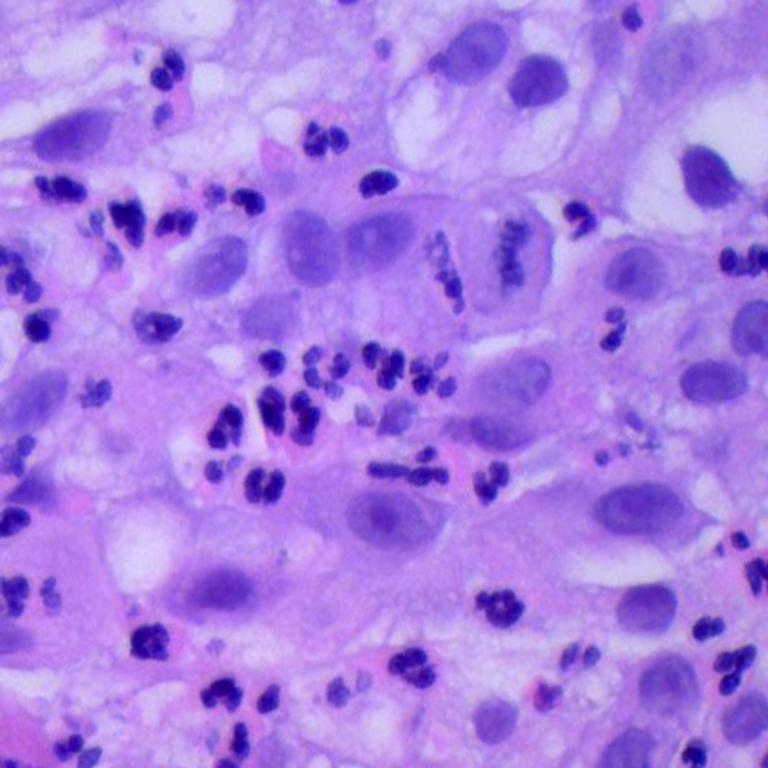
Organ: lung
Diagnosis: squamous carcinomas